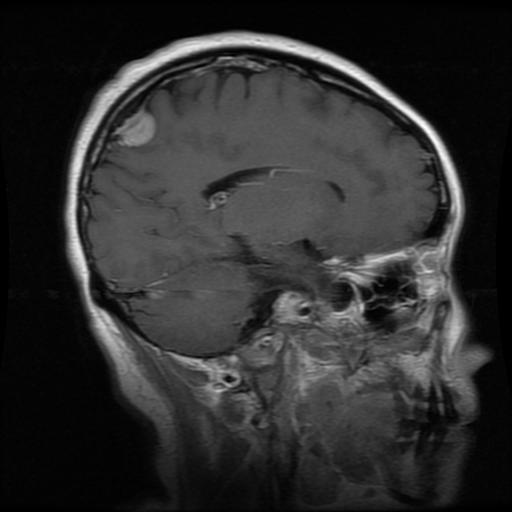
Label: meningioma